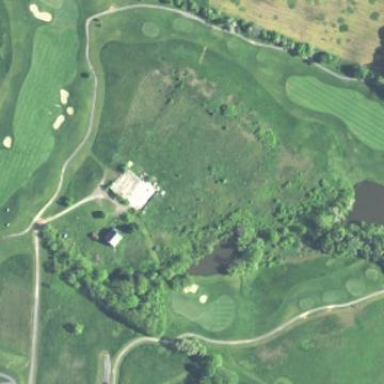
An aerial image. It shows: Area with grass used as rough in golf course.